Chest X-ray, AP view. Patient: 28 years old, sex M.
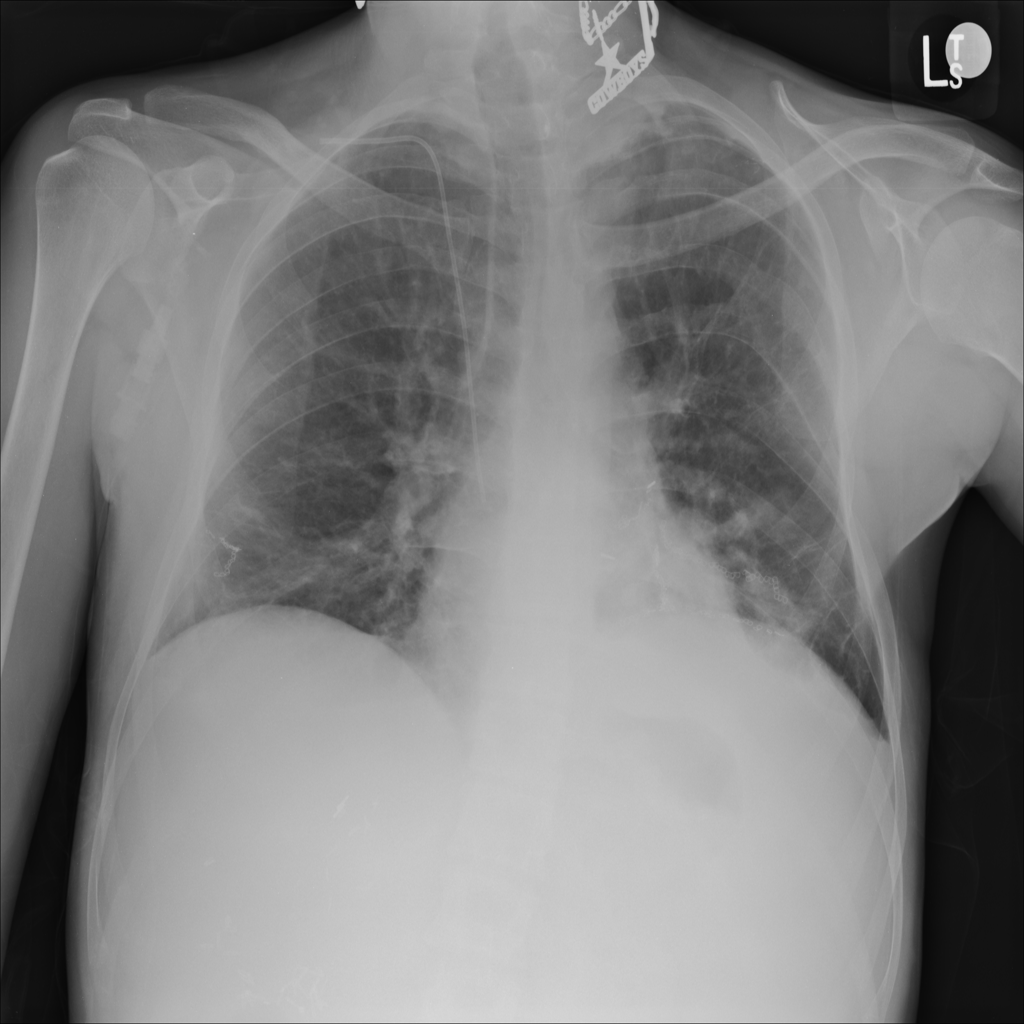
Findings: No Finding